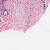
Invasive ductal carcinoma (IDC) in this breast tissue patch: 1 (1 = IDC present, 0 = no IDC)